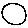
Label: circle